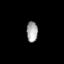
Tissue: lung
Cell type: Epithelial cells
Senescence score: 0.2135
Nuclear area (px): 231
Mean DAPI intensity: 159.987